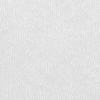
Atmospheric dust classification: dusty